Question: I have a heading ('<h1>') that has a sort of tagline below it. (I used a '<small>' tag and set 'font-size' to a certain percent so it lines up perfectly when I change 'font-size' of the heading for smaller screens. I'm using 'em' units, if that matters.)
At first, the '<small>' tag sat nicely underneath the main heading, but I realized I forgot the HTML5 DOCTYPE declaration. So, after I discovered this omission and corrected it, the spacing was all wrong.
HTML:
'''
<h1 class="banner">Justin Wilson<br /><small>WEB + GRAPHIC DESIGNER</small></h1>
'''
CSS:
'''
h1.banner {
text-align: center;
display: block;
font-family: 'arvil';
font-size: 6.5em;
color: #94babd; }
h1.banner > small {
font-family: Helvetica, Arial, sans-serif;
font-size: 27%;
color: #888;
letter-spacing: 1px;
font-weight: 100; }
'''

I have searched through StackOverflow, but I'm not sure how to proceed. I've read that a '<br />' tag simply line breaks, but it inherits the line-spacing, and 'line-spacing: (value)' does not work, nor do margins or padding.
What I need is a simple, cross-browser solution. I used Chrome for the screenshot. Support for IE6-7 is not needed, though support for IE8 would be nice.
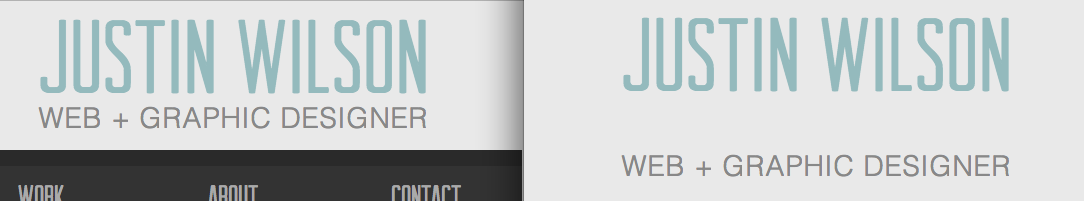
Answer: Ultimately the answer that works as the best solution is found here (3rd example):
<URL>
@cimmanon posted a very helpful solution, but to be safe, I'll stick with what Steve Faulkner said about this being a more semantic and SEO-friendly solution over using an '<h1>' tag and '<h2>' tag for a subheading, or inline elements inside a heading tag, regardless of styling.
HTML:
'''
<header>
<h1 class="banner">Justin Wilson</h1>
<p>WEB + GRAPHIC DESIGNER</p>
</header>
'''
CSS:
'''
h1.banner {
text-align: center;
display: block;
font-family: 'arvil';
font-size: 6.5em;
color: #94babd;
font-weight: normal;
margin: 1em 0 0 0;/*purely for display purposes, really*/ }
header > p {font-family: Helvetica, sans-serif;
font-size: 1.75em;
color: #888;
letter-spacing: 1px;
font-weight: 100;
text-align: center;
margin:0; }
'''
And the live demo (might not look good to you without the free Arvil font, from Lost Fonts).
<URL>
Thanks for all the answers thus far.